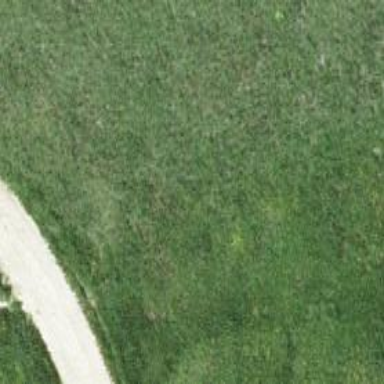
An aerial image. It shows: Grass path with tracktype of grade5.